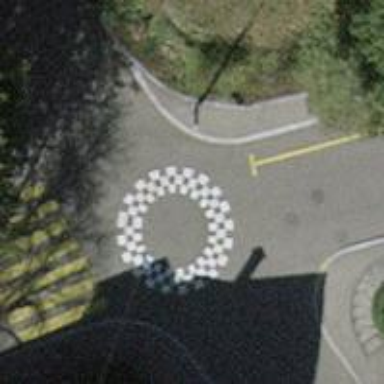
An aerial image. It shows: Rosette traffic calming feature.